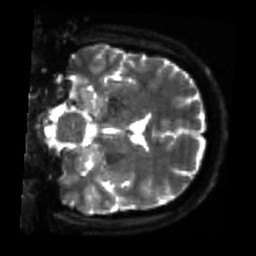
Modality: sbref
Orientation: coronal
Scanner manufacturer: siemens
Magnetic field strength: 3 T
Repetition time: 4 s
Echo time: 0.0594 s